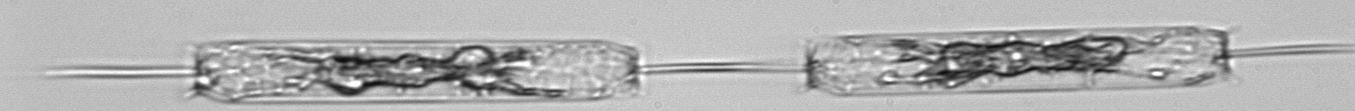
Label: Ditylum_brightwellii